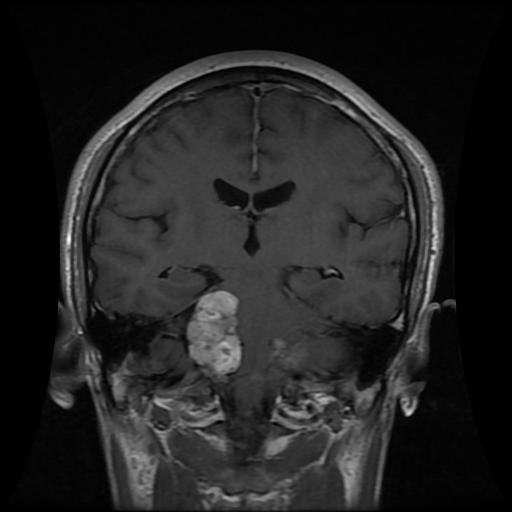
Label: meningioma